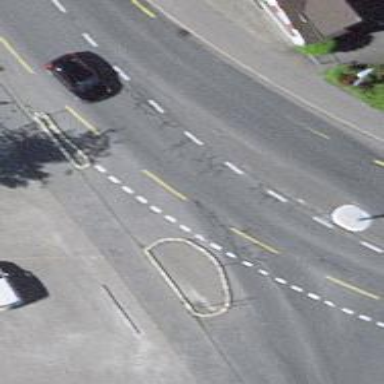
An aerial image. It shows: Tertiary road with asphalt surface including cycle lane.